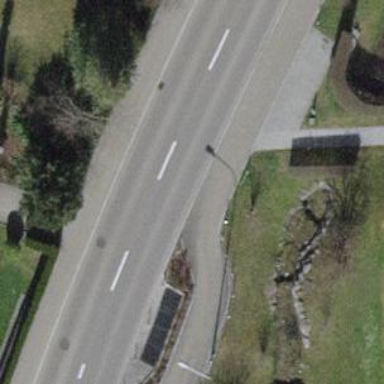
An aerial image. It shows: Asphalt road classified as tertiary.